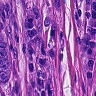
Metastatic tissue present: no